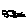
Label: car